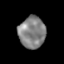
Tissue: skin
Cell type: Epithelial cells
Senescence score: 0.2105
Nuclear area (px): 825
Mean DAPI intensity: 131.016